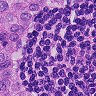
Metastatic tissue present: yes